Aerial crown-view tile of a tropical tree (Barro Colorado Island, Panama), acquired 20250317:
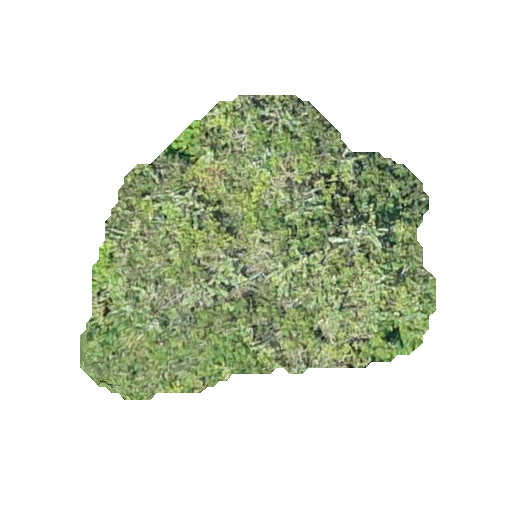
Species: Zanthoxylum ekmanii
GBIF accepted scientific name: Zanthoxylum ekmanii
Crown area: 116.898 m²